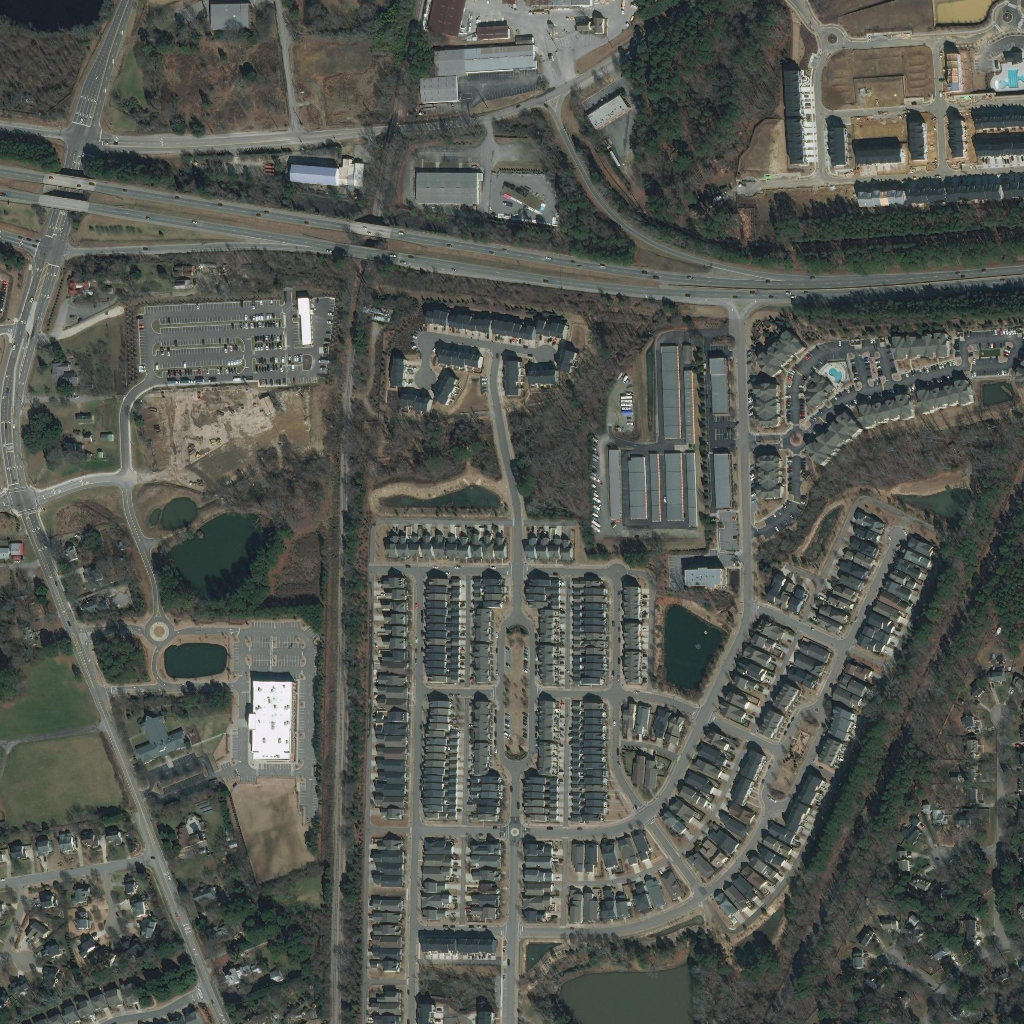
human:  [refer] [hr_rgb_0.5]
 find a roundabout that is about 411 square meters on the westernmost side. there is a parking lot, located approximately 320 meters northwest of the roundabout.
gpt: <box>[[14, 60, 16, 62, 0]]</box>

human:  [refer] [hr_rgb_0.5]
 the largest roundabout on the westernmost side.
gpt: <box>[[14, 60, 16, 62, 0]]</box>